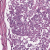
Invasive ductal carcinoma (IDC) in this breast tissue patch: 1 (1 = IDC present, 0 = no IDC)